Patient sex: M
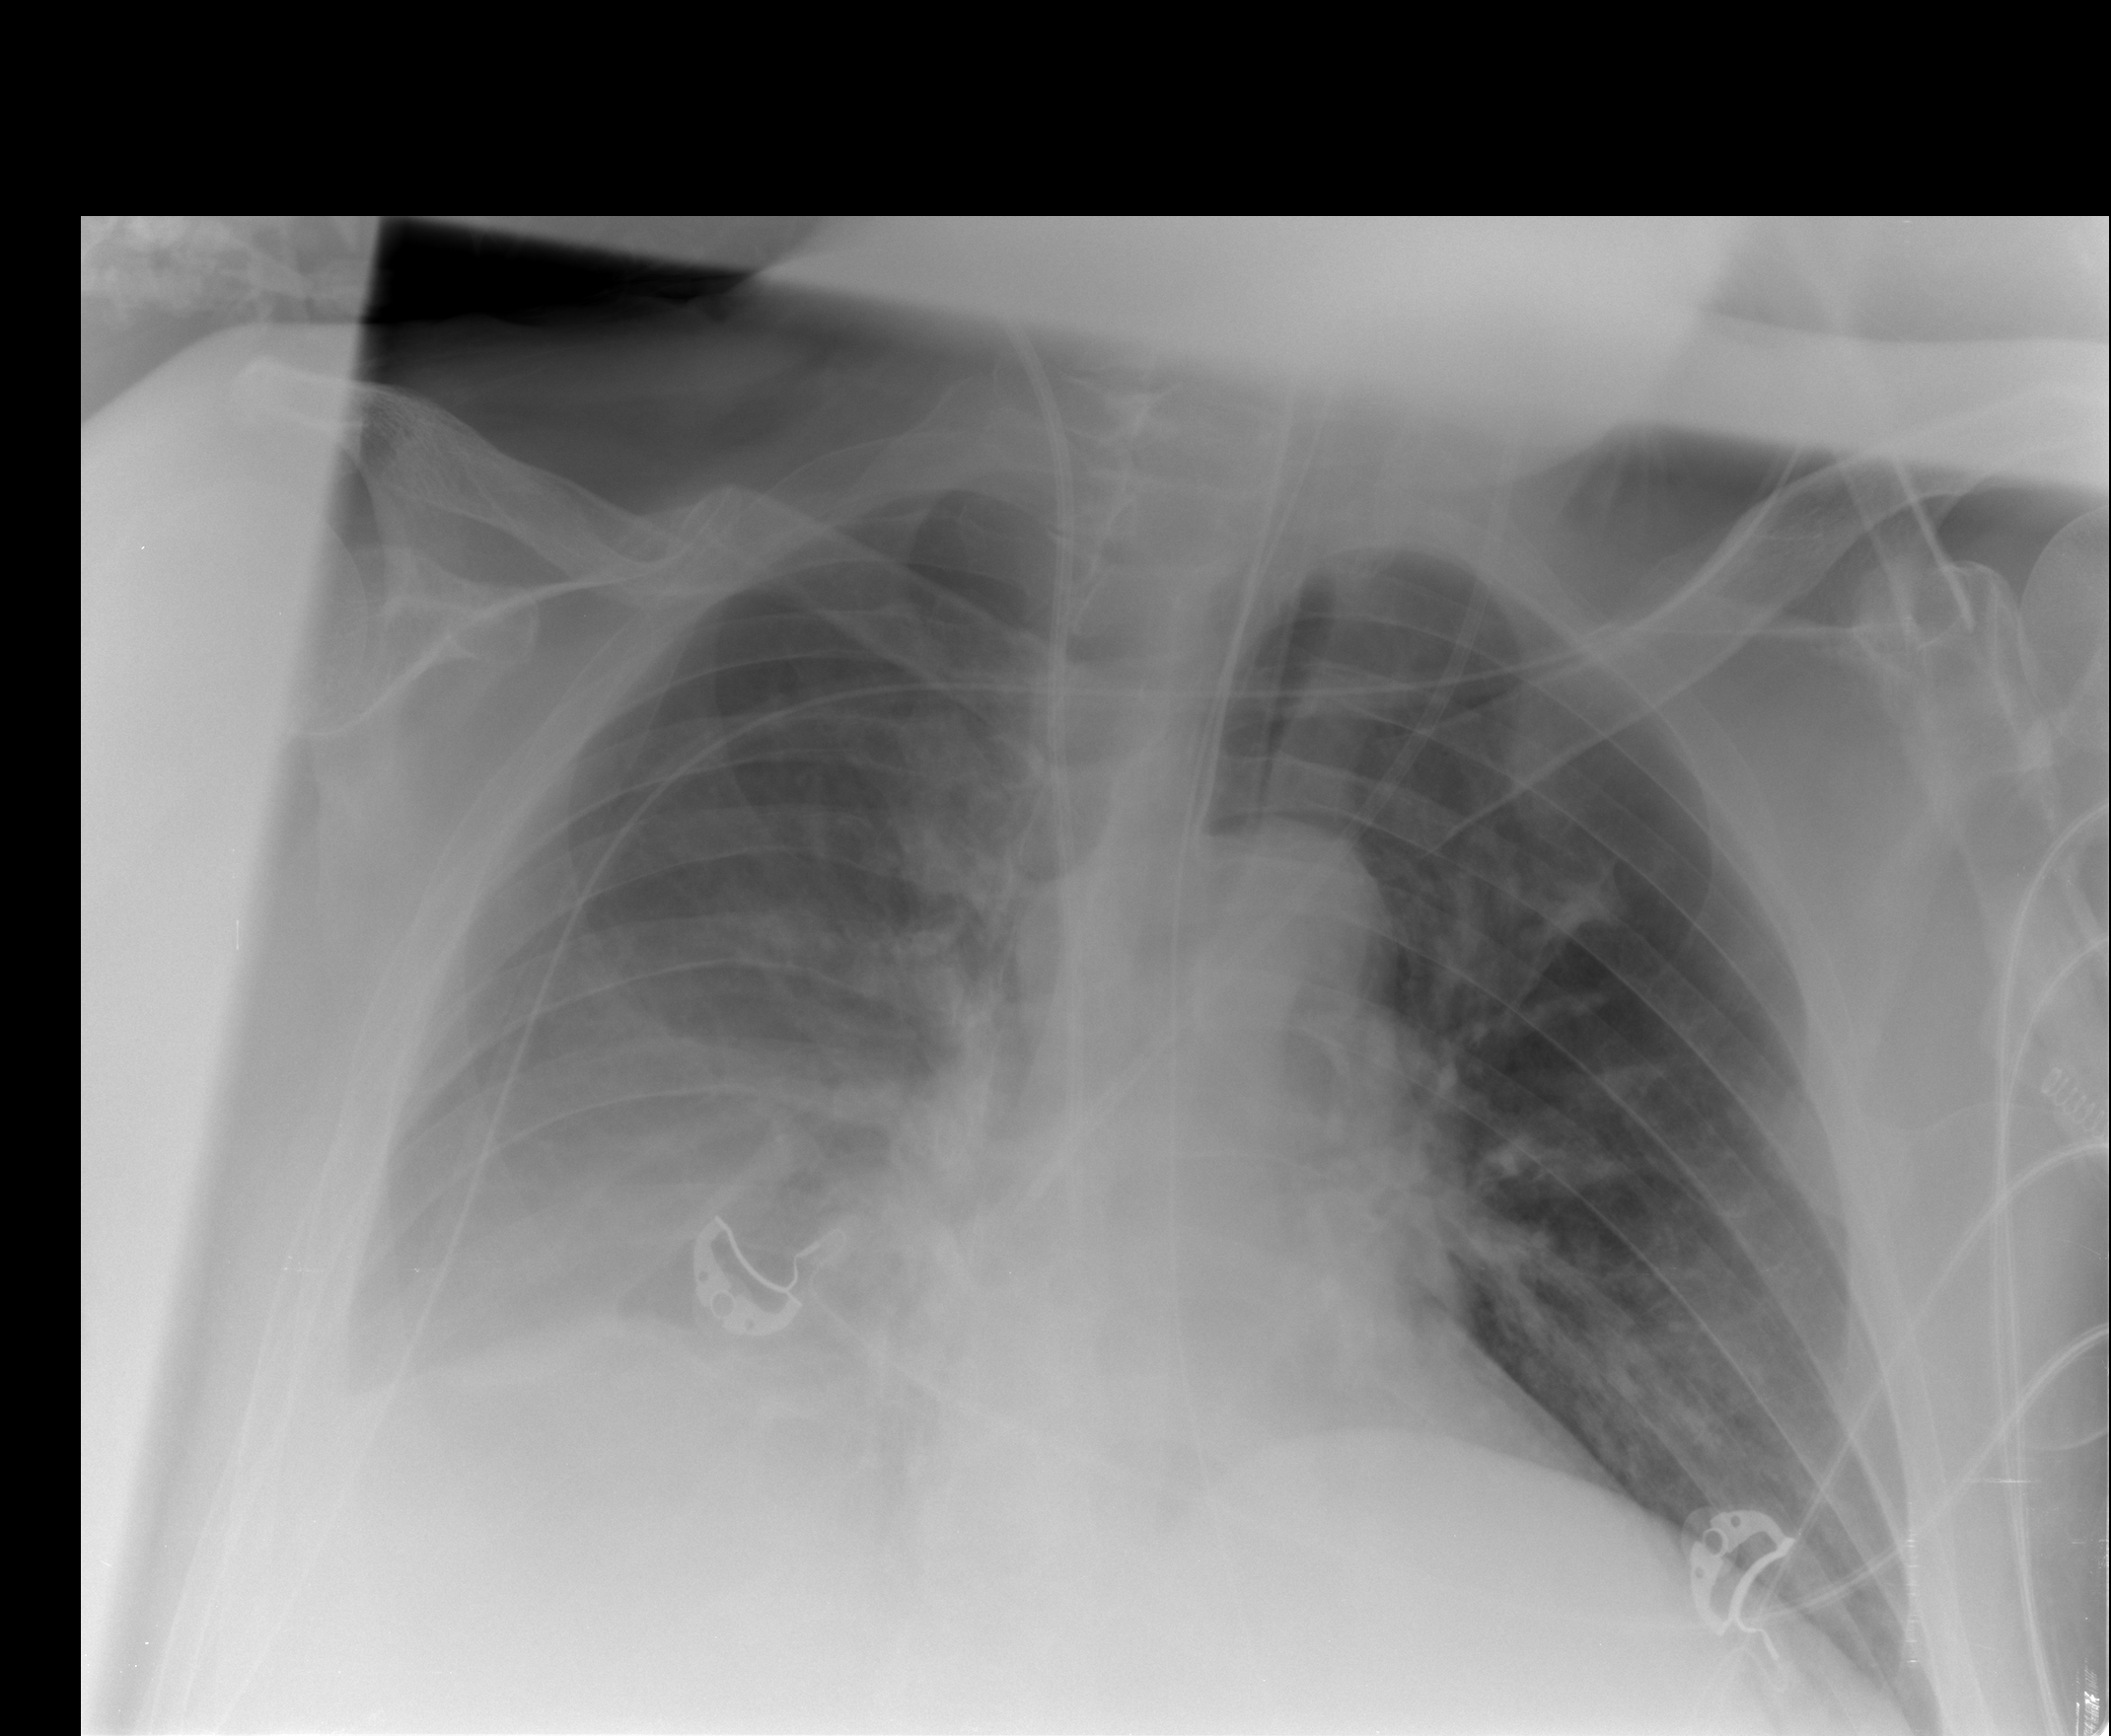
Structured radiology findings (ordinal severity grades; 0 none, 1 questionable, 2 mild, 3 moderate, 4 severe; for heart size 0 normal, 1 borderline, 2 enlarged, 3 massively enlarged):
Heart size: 1
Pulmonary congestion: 0
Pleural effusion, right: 3
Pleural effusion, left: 0
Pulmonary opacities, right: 1
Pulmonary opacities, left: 1
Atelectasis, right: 3
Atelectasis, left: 2